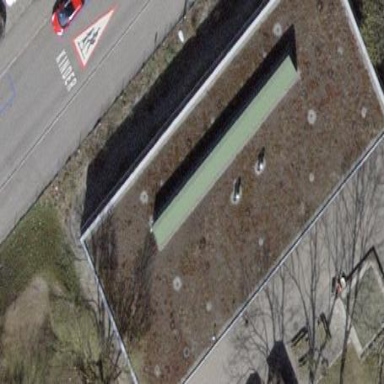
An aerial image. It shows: School building.